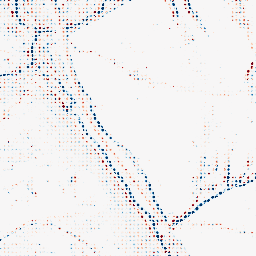
Category: morphological
Decomposition family: morphological_rect
Decomposition parameters: operation: average
width: 5
height: 3
Upsampling method: sinc_blackman
Upsampling parameters: scale: 8
kernel_size: 4
Upsampling scale: 8